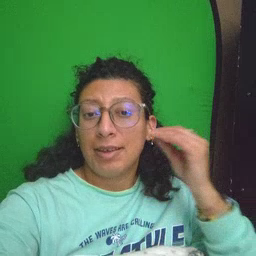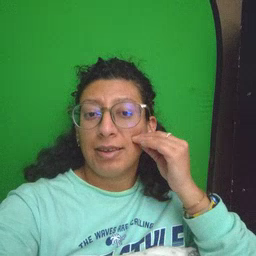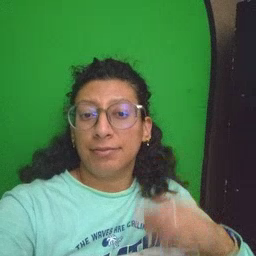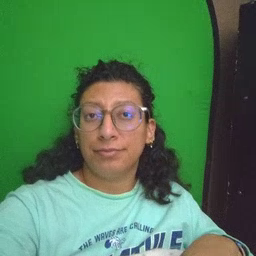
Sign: kiss